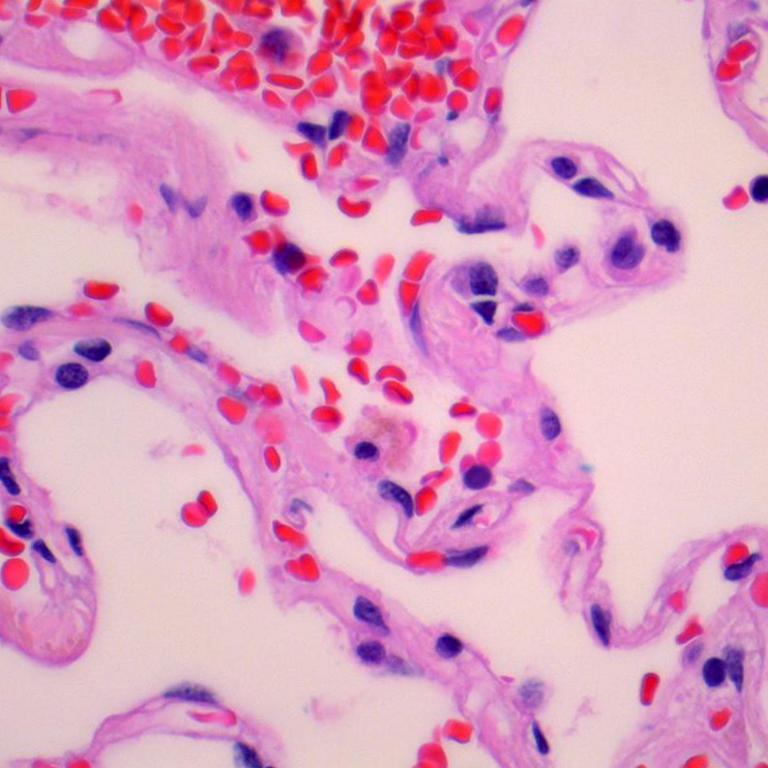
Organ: lung
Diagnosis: benign